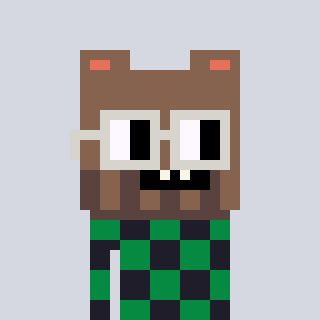
a pixel art character with square light gray glasses, a bear-shaped head and a grayscale-colored body on a cool background